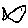
Label: fish